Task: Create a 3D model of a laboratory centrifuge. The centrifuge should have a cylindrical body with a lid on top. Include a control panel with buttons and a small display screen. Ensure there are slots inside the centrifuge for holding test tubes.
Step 390:
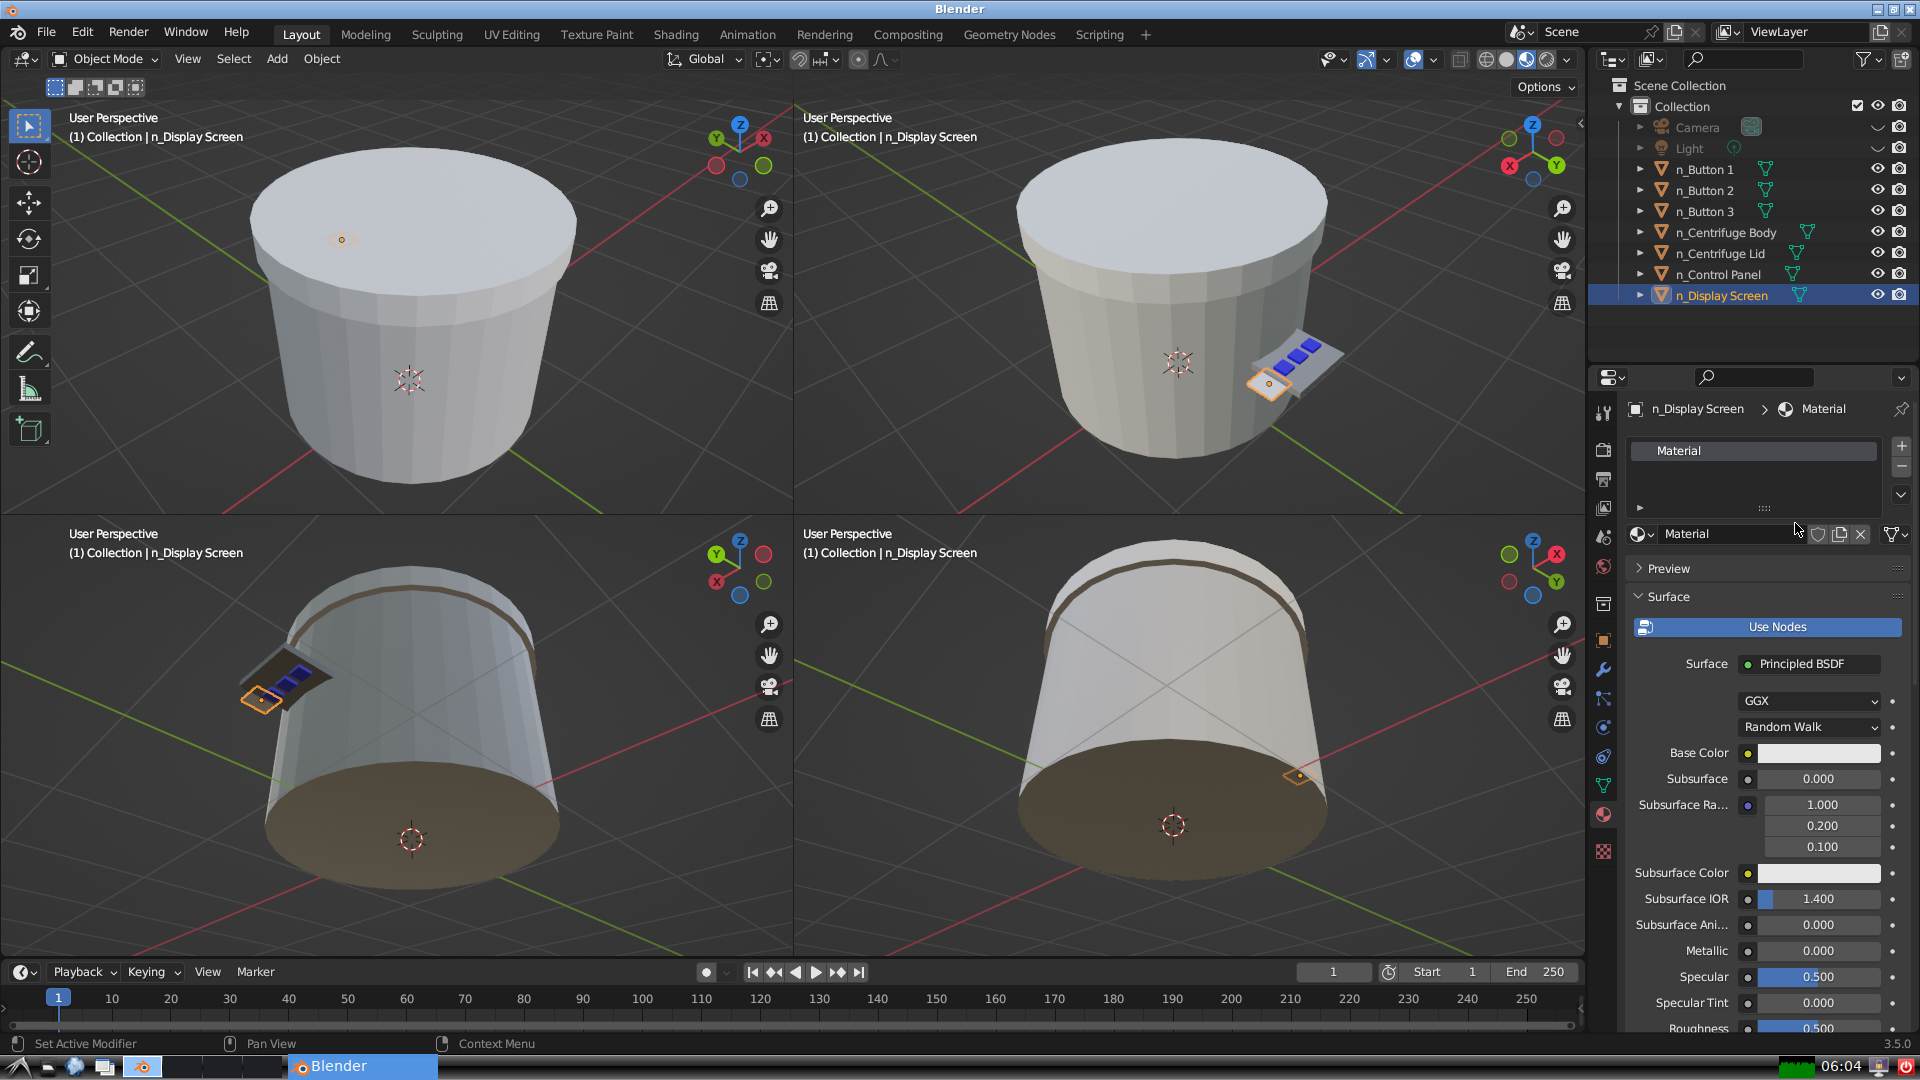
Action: {"mouse_move": [1604, 815]}